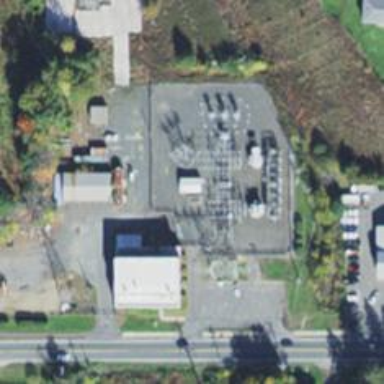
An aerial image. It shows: Switch used for power control.